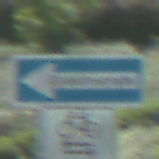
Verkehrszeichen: EinbahnstrasseLinksweisend
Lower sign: RichtungsangabeDurchPfeile9
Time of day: Midday
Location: Outdoor (Nature)
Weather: PartlyCloudy
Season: NotSpecified
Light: Natural